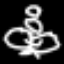
Label: angel